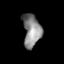
Tissue: lung
Cell type: Others
Senescence score: 0.2129
Nuclear area (px): 580
Mean DAPI intensity: 134.459